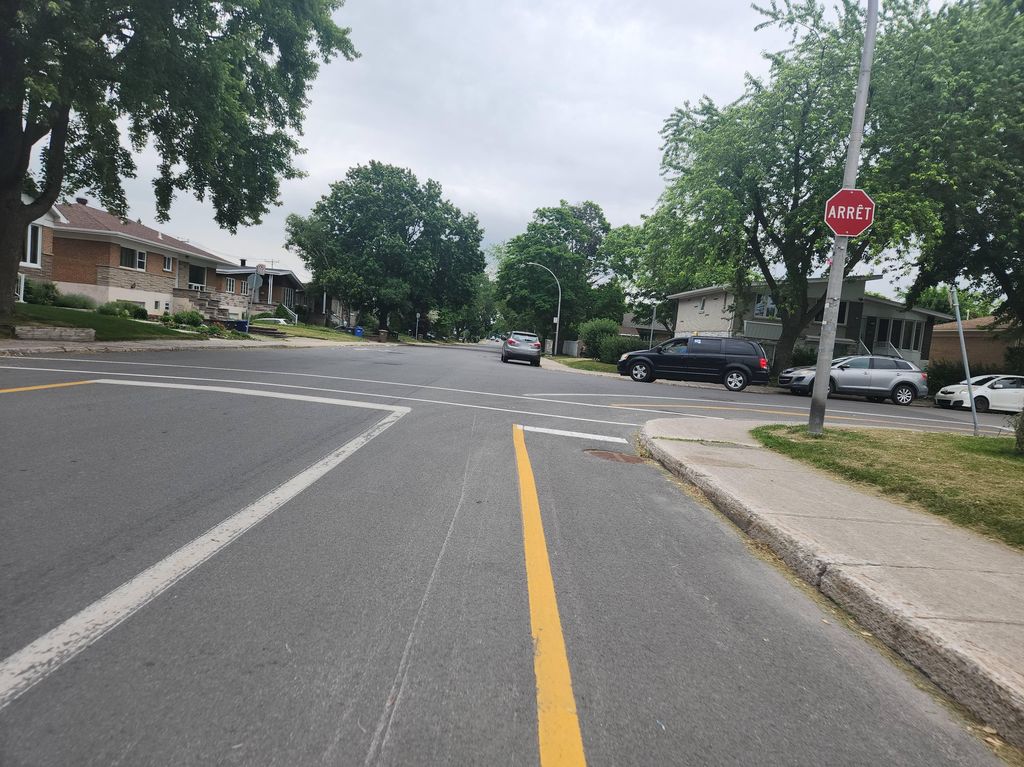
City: montreal